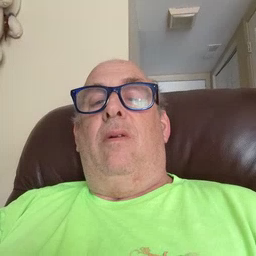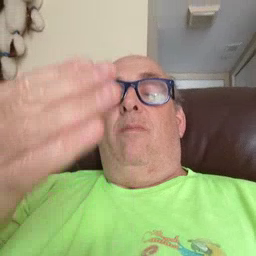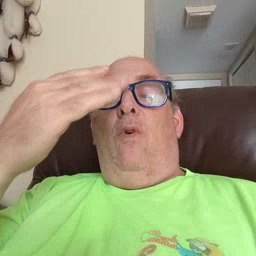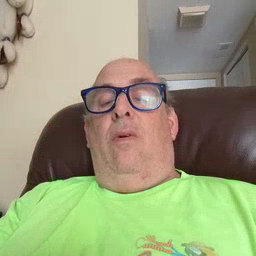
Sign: morning